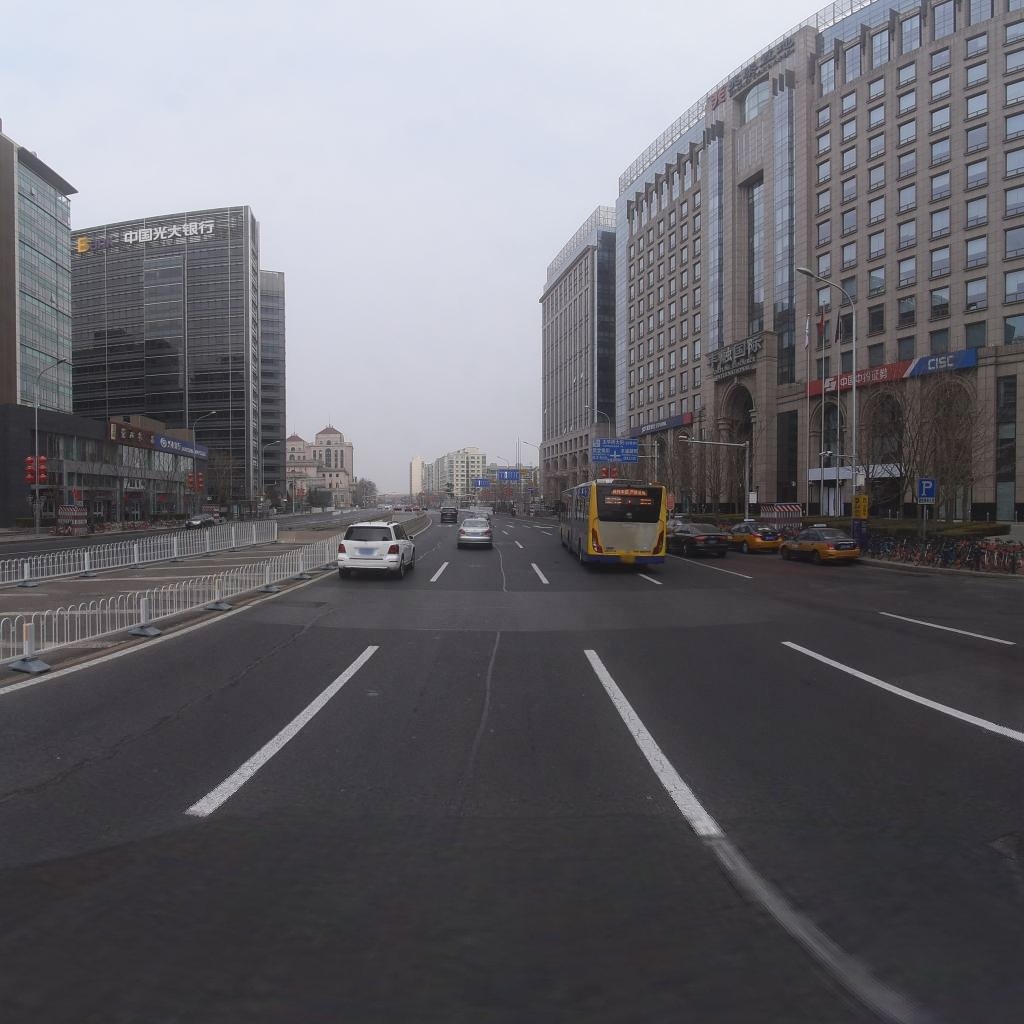
Region: Xicheng
Road damage annotations: transverse patch, longitudinal patch, longitudinal patch, longitudinal patch, longitudinal patch